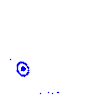
Particle: pion